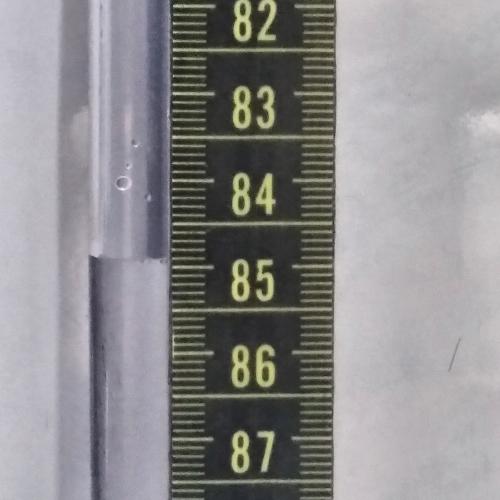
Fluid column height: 84.9 cm